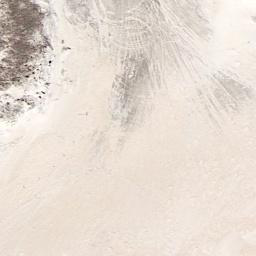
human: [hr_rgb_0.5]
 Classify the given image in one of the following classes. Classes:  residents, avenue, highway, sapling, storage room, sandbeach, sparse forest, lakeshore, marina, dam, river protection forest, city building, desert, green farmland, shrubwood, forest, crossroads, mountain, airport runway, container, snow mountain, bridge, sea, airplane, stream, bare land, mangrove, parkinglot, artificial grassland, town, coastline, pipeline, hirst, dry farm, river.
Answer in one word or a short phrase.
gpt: sandbeach